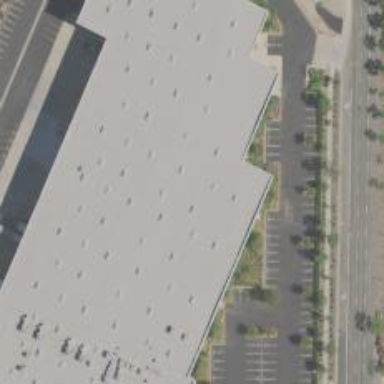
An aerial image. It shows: Warehouse.